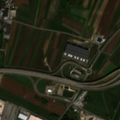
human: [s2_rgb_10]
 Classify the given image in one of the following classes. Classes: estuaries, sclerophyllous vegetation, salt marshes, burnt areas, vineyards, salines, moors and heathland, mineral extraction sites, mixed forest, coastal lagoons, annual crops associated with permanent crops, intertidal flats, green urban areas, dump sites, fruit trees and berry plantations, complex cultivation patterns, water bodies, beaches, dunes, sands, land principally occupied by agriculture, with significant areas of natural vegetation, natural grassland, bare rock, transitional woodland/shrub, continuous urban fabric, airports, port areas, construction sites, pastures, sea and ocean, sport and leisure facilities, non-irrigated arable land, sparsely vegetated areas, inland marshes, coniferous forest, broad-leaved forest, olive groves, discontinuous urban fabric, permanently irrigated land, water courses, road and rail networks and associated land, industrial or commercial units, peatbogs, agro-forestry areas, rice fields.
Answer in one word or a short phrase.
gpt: discontinuous urban fabric, industrial or commercial units, road and rail networks and associated land, non-irrigated arable land